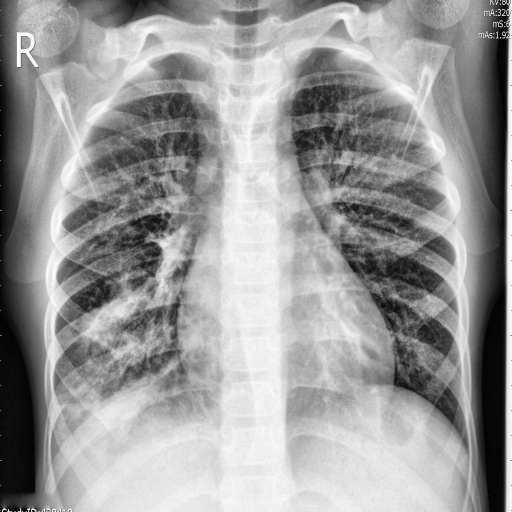
Finding: PNEUMONIA